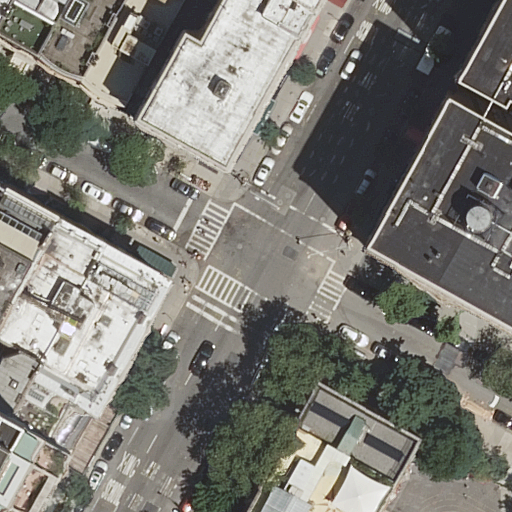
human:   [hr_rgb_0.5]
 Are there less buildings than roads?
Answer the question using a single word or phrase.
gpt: no

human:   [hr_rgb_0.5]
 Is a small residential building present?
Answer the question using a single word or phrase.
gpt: yes

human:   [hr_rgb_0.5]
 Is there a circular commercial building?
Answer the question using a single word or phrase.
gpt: no

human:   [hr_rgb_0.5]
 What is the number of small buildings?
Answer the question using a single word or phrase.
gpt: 2

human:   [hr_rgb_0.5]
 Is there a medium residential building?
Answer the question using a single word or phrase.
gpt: yes

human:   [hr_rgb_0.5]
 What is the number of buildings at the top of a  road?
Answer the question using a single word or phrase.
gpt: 7

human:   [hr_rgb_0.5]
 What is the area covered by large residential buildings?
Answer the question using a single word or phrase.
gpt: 2138m2

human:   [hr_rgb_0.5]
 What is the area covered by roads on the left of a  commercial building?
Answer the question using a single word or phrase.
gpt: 0m2

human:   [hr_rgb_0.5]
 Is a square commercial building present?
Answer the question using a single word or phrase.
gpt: no

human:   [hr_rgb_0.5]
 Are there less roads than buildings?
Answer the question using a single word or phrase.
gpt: yes

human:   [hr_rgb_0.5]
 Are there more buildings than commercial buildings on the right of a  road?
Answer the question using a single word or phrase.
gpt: yes

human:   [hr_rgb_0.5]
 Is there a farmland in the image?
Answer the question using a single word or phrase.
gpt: no

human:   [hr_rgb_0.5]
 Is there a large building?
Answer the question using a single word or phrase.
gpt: yes

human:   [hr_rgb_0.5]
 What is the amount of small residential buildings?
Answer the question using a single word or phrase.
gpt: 2

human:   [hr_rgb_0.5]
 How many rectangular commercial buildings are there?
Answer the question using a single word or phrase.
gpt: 0

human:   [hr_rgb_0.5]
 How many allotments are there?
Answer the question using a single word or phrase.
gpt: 0

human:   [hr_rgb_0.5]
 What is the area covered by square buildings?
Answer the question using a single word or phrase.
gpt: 0m2

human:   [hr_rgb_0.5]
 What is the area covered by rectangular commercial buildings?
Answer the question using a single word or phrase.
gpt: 0m2

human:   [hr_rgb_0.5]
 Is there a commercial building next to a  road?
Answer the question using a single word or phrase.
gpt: no

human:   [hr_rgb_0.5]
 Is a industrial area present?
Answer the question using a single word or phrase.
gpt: no

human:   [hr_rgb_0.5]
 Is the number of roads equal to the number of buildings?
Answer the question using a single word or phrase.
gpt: no

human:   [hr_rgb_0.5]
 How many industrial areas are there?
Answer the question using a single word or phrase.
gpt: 0

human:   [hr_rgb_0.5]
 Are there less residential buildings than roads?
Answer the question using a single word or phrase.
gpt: no

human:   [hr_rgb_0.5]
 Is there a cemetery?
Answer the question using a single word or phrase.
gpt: no

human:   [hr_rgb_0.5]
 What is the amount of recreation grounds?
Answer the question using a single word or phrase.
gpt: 0

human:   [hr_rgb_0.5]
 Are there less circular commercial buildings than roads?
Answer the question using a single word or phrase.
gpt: yes

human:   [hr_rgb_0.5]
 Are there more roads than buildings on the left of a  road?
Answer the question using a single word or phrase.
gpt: no

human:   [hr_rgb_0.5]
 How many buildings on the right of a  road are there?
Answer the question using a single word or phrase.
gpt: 2

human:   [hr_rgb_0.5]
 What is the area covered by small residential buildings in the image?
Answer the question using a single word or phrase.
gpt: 10m2

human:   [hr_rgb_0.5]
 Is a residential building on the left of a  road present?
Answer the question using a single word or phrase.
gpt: yes

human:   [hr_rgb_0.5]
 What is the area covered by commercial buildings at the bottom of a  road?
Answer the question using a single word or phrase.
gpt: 0m2

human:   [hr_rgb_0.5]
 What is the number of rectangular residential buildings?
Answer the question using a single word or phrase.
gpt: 7

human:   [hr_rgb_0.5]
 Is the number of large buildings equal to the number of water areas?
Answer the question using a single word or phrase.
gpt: no

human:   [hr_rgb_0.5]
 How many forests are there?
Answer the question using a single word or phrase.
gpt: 0

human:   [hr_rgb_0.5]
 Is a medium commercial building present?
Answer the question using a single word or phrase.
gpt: no

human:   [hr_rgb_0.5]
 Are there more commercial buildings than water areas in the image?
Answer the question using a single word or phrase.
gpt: no